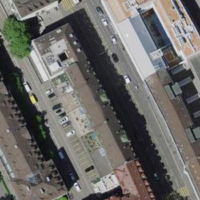
EUNIS habitat code: 54
Species observed at this site:
Corvus corone
Cygnus olor
Fulica atra
Anas platyrhynchos
Mergus merganser
Pica pica
Columba livia
Fringilla coelebs
Passer domesticus
Motacilla alba
Turdus merula